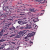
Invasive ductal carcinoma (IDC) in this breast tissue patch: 1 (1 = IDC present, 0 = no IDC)